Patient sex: M
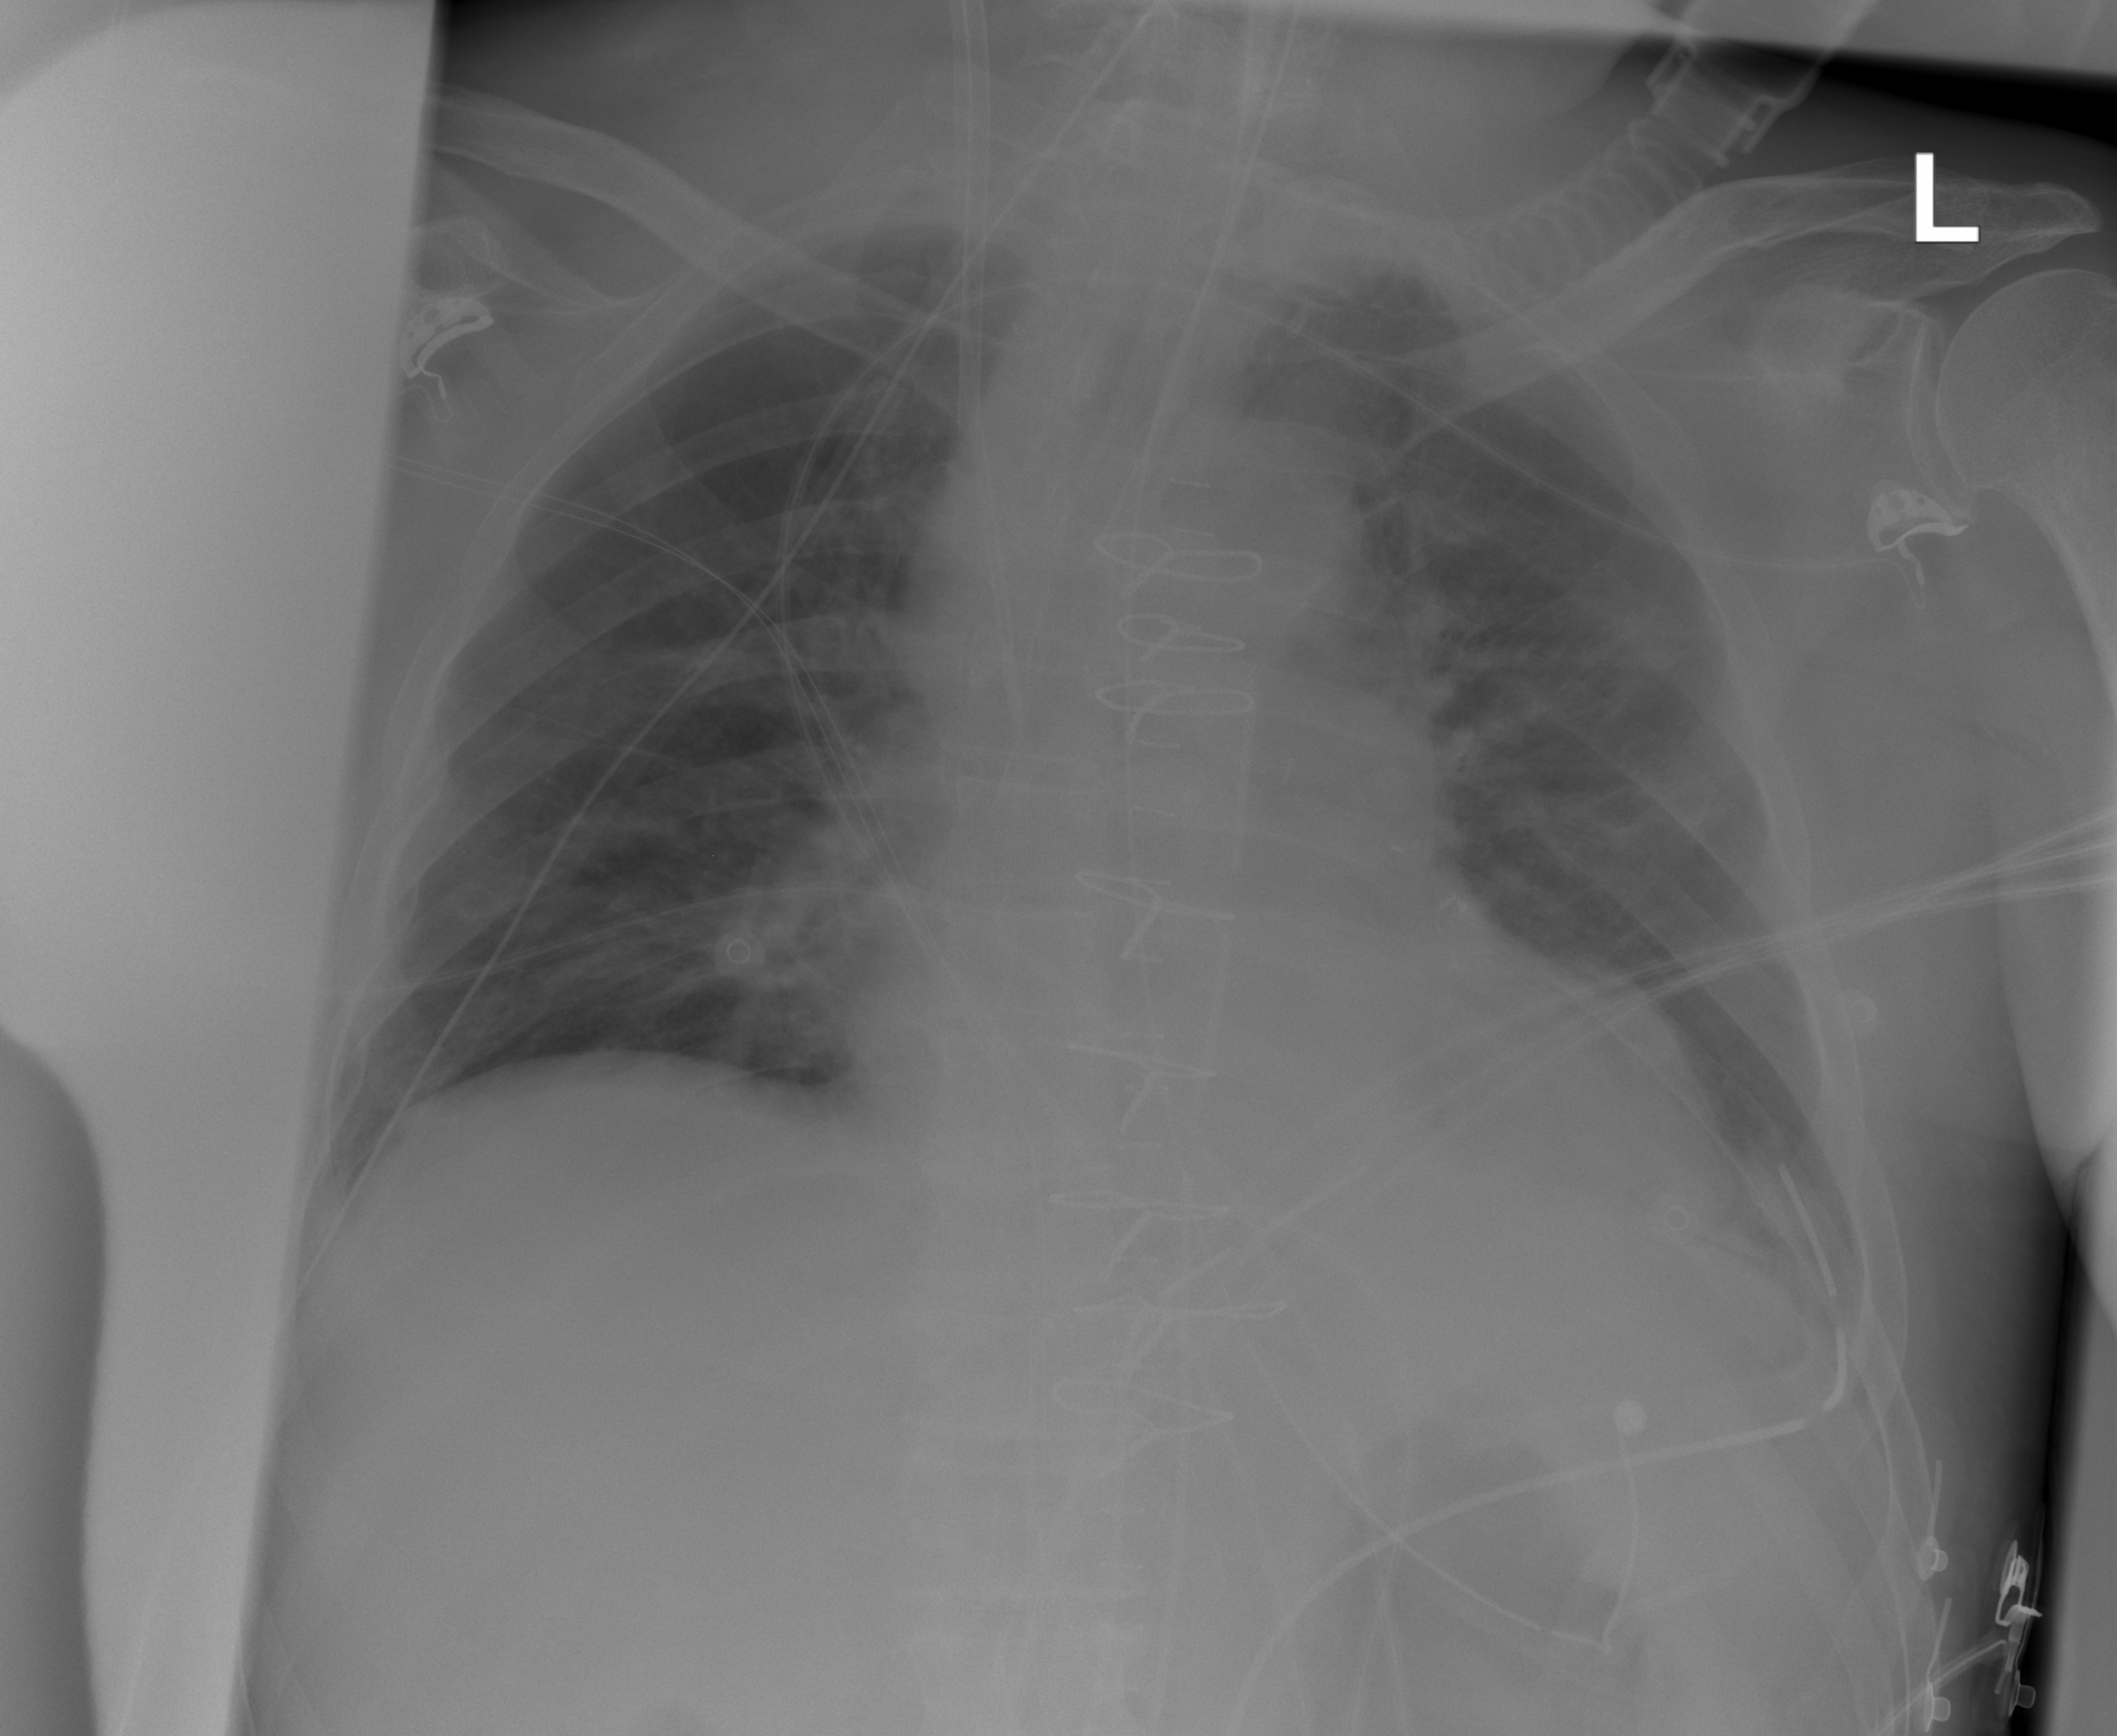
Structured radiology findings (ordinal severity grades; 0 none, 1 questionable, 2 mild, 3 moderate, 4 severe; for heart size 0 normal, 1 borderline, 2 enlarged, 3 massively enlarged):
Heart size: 2
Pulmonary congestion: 2
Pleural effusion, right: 0
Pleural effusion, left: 2
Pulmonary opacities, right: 0
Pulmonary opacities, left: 0
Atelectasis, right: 2
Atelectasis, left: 2